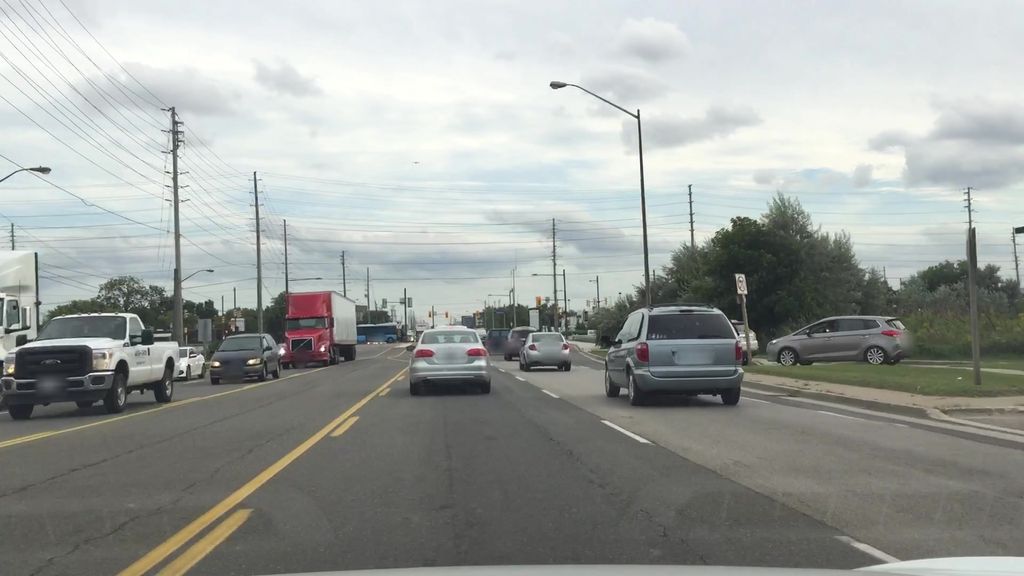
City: toronto